Field crop: tomato
Growth stage: 1
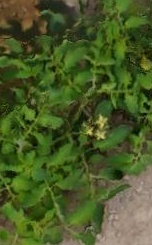
Species: tomato